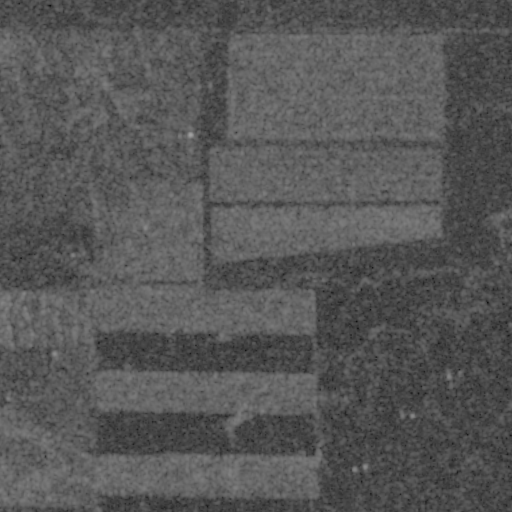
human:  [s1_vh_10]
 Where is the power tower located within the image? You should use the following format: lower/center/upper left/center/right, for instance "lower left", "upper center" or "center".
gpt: The power tower is located in the upper of the image.
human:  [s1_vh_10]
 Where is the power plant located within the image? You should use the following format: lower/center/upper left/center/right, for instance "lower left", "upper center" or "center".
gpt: There is no power plant in the image.

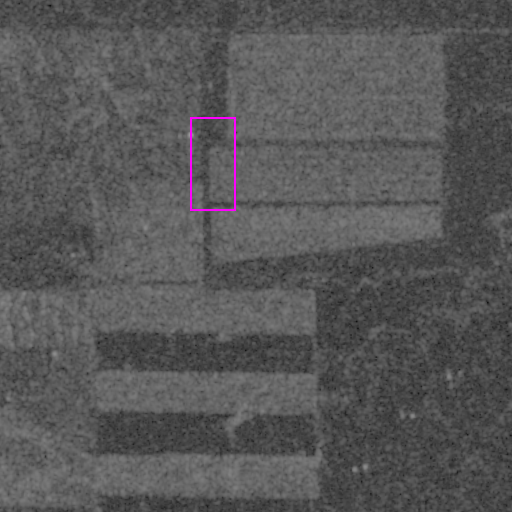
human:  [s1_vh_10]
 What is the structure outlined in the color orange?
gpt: There is no orange outline.
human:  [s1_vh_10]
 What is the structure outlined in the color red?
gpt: There is no structure outlined in red.